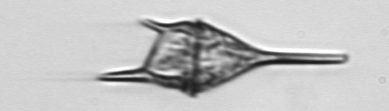
Label: Tripos_lineatus